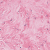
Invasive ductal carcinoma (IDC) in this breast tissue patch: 0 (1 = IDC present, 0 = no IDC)